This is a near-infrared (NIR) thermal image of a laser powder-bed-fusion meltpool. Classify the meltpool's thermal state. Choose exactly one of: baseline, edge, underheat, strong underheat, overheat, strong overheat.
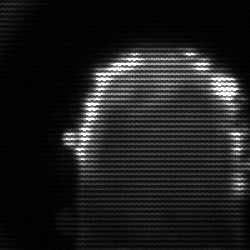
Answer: baseline